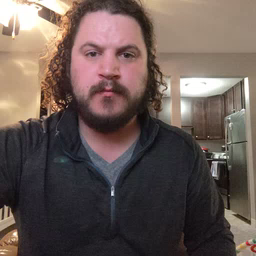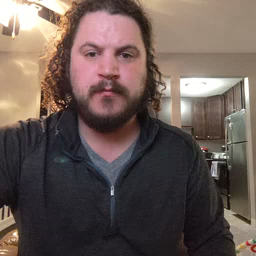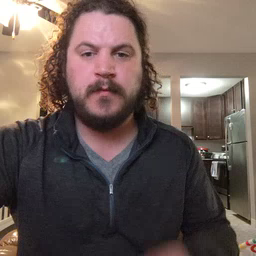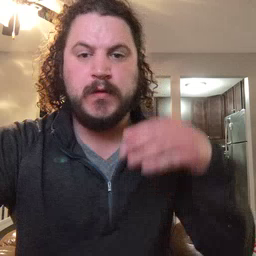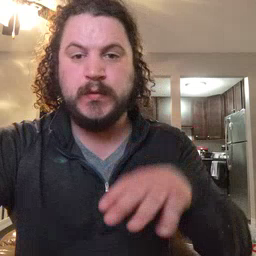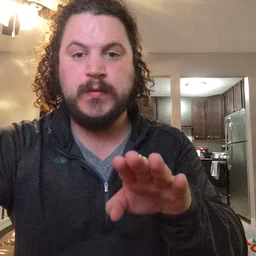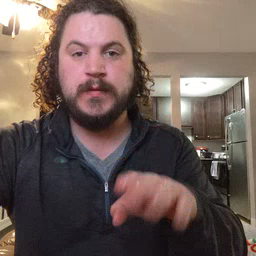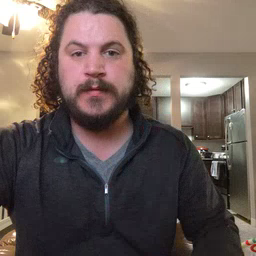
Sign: into